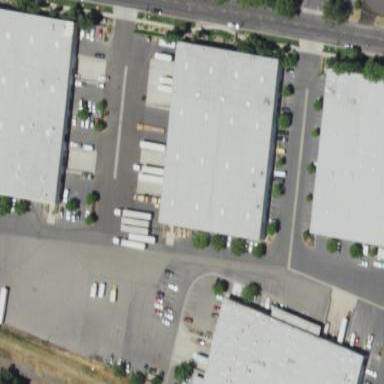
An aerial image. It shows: Industrial building.